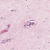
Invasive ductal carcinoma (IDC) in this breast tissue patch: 0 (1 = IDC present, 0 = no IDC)